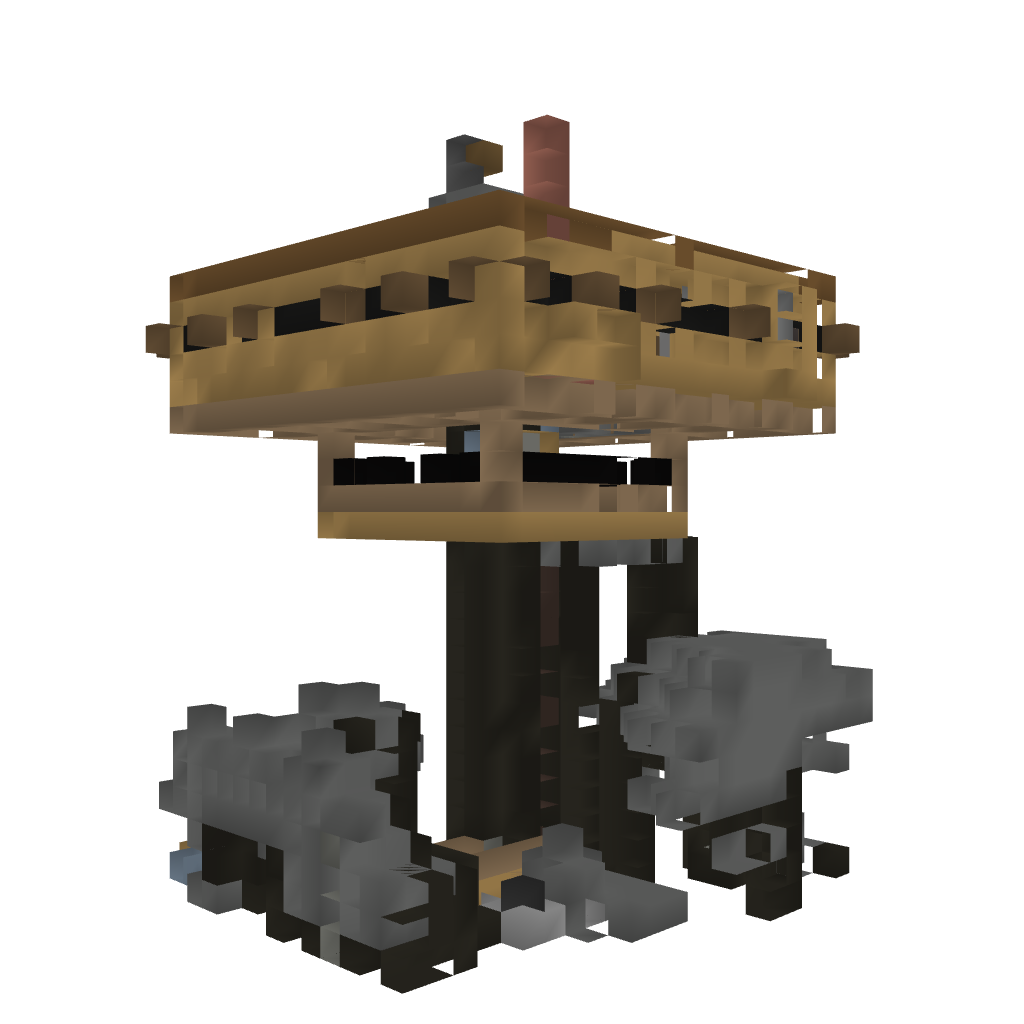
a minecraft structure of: Tree House